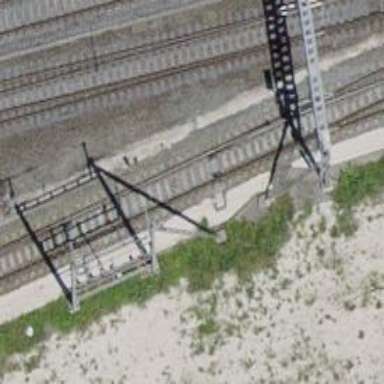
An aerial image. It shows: Railway switch.